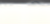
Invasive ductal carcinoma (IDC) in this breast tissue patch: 0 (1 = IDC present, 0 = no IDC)